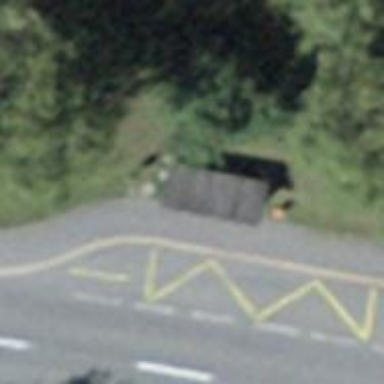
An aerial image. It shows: Bus stop with platform for public transport.